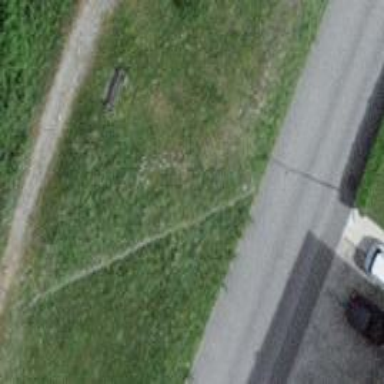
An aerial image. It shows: Bench for seating.